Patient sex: M
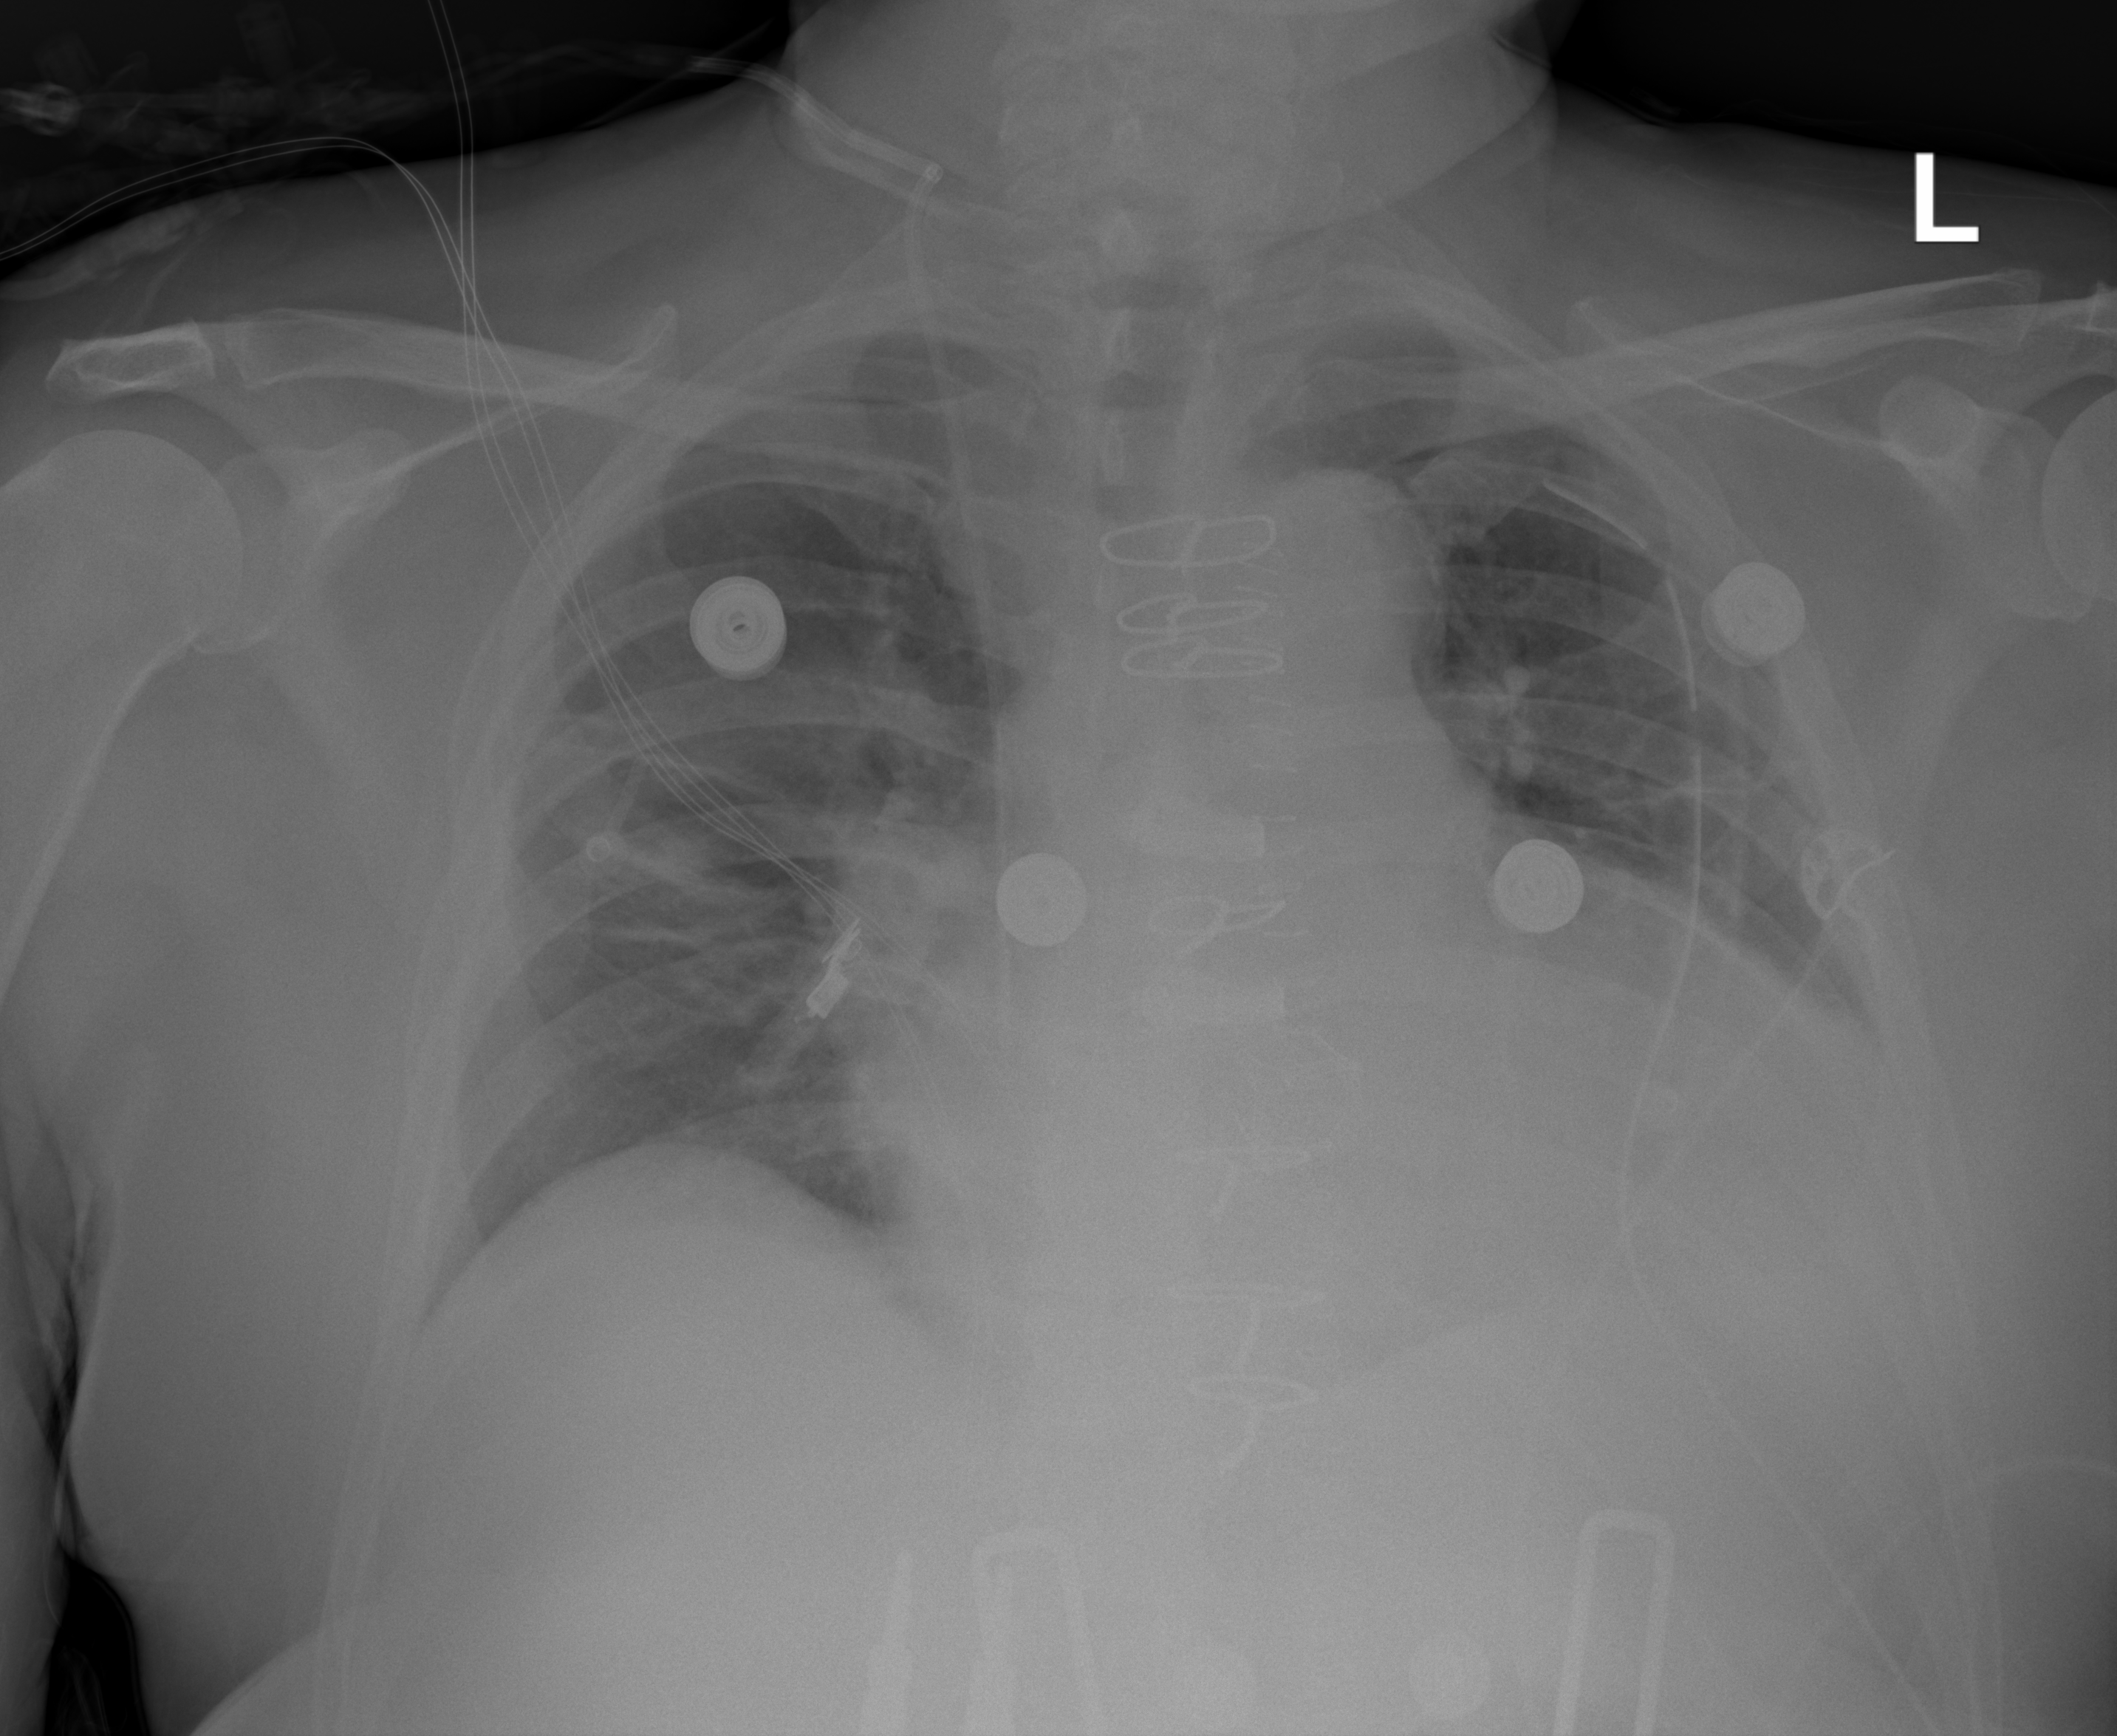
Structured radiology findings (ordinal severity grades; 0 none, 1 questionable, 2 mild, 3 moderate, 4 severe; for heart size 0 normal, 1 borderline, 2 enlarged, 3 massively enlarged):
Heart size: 2
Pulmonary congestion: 1
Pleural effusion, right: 0
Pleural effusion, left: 2
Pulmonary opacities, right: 0
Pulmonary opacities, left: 0
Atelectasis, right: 2
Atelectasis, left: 2